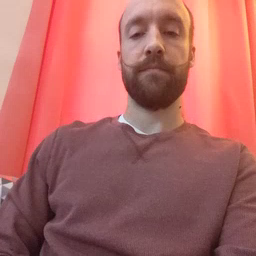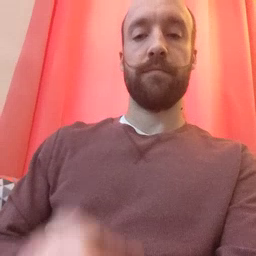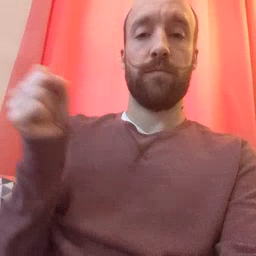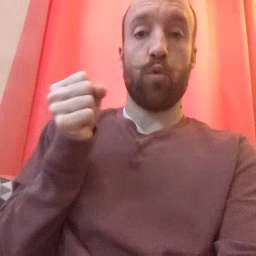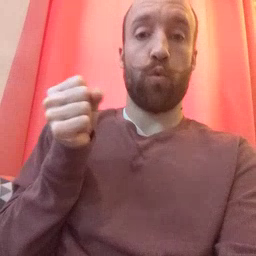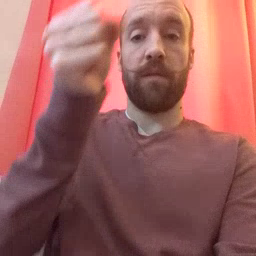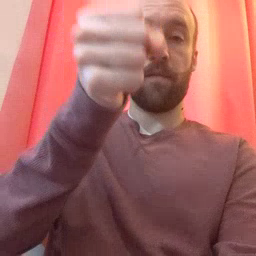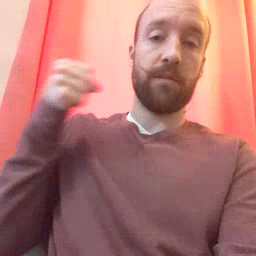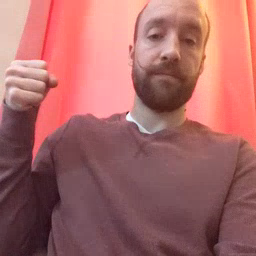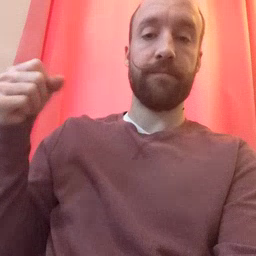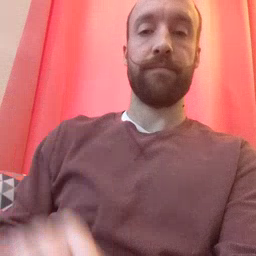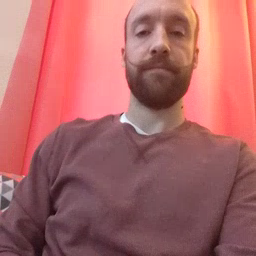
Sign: refrigerator